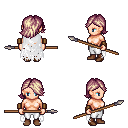
a pixel art fantasy rpg character, female body template, human, light skin, white tattered cape, white pants, white blonde swoop hairstyle, leather bracers, brown shoes, spear, four views (front, back, left, right), 2x2 character sprite sheet, small pixel art, hard edges, no anti-aliasing